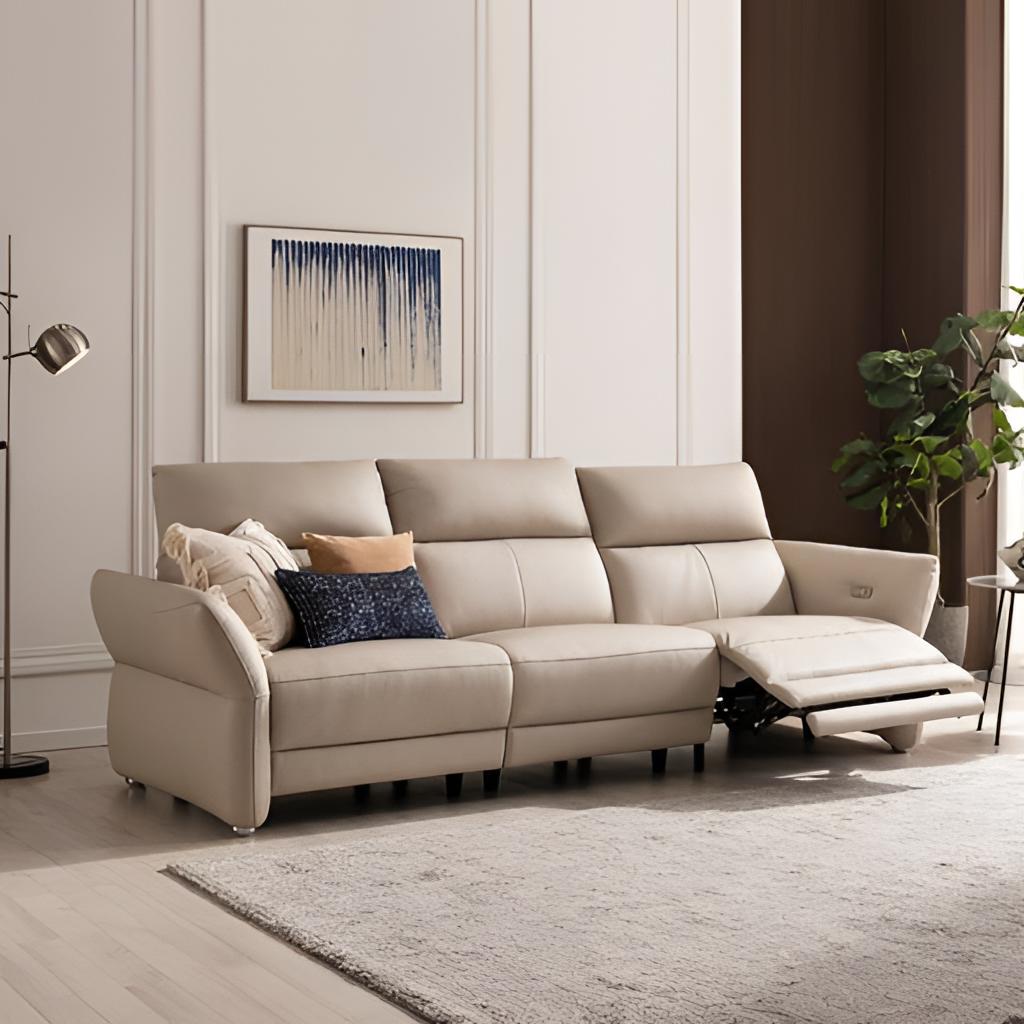
beige leather sectional sofa, living room, wood flooring, with plank pattern, contemporary, panel wallpaper, with vertical two tone pattern